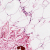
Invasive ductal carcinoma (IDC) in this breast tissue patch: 0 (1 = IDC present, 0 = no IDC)